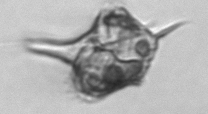
Label: Amylax